Question: '''
import React from 'react';
import Button from '@material-ui/core/Button';
export default function DisableElevation() {
return (
<Button variant="contained" color="primary" disableElevation >
Disable elevation
</Button>
);
}
'''

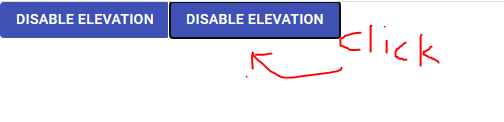
Answer: I also got this issue
<URL>
The problem was using both MUI and bootstrap. remove importing 'bootstrap/dist/css/bootstrap.min.css' in project and after remove bootstrap, problem will solve
<URL>
you don't need this both libraries for ui dev works you can do most of things by using one. You can use either MUI or bootstrap as your wish but using both in same project cause to UI effects